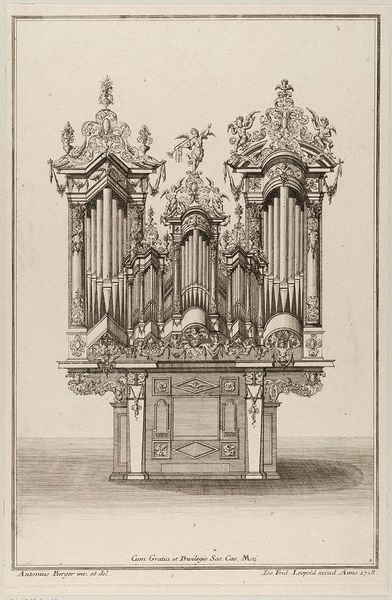
Titel: Orgel, Blatt 3 aus der Folge 'Accurater Entwurff gantz neu inventirter u. noch nie an das Tagesliecht gekommener Orgelkästen'
Künstler: Anton Berger
Standort: Hamburg
Institution: Museum für Kunst und Gewerbe Hamburg
Schlagwörter: schatten, skizze, barock, stein, figur, engel, papier, grafik, graphik, floral, ornamente, fotografie, photographie, druckgraphik, druckgrafik, radierung, stich, entwurf, altar, girlanden, orgel, laubwerk, blattwerk, putten, kupferstich, pfeifen, verzierungen, amoretten, orgelpfeifen, fama, bandelwerk, reproduktionen, barockzeit, barockzeitalter, blumengewinde, druckerzeugnisse, ornamentstich, vorlageblätter